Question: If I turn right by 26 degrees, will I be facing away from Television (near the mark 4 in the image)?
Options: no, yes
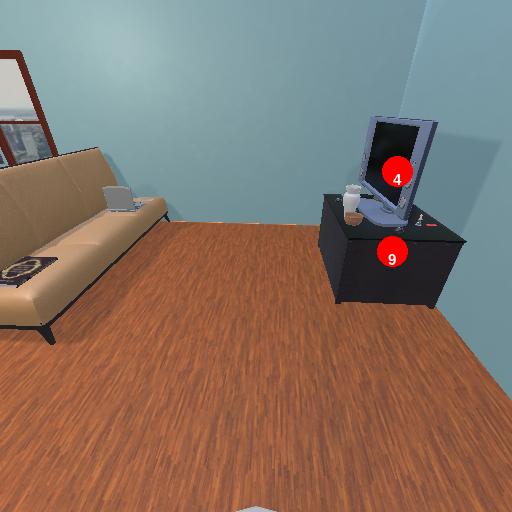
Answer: no